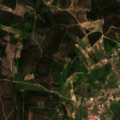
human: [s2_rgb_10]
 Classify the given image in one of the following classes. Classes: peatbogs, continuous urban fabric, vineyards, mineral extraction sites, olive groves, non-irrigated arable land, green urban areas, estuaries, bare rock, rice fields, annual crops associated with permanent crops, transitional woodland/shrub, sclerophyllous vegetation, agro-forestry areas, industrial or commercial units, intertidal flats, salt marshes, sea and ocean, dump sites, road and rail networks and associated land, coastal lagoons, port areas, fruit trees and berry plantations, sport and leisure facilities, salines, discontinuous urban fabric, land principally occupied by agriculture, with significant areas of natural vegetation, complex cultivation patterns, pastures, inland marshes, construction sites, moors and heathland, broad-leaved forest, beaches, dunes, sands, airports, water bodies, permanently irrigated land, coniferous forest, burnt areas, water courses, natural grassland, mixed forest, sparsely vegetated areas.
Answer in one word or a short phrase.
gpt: olive groves, broad-leaved forest, mixed forest, transitional woodland/shrub